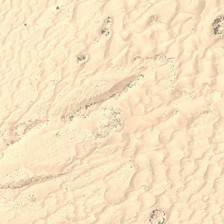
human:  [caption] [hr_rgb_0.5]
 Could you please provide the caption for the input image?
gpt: many small ripples are in a piece of yellow desert .

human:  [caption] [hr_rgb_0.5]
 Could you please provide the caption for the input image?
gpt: many small ripples are in a piece of yellow desert .

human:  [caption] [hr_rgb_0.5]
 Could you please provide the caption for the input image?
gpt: many small ripples are in a piece of yellow desert .

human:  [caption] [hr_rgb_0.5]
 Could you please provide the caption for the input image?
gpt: many small ripples are in a piece of yellow desert .

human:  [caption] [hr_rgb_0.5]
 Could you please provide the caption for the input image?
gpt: many small ripples are in a piece of yellow desert .